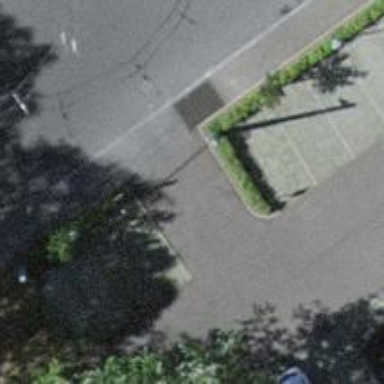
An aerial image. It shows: Road serving as parking aisle.